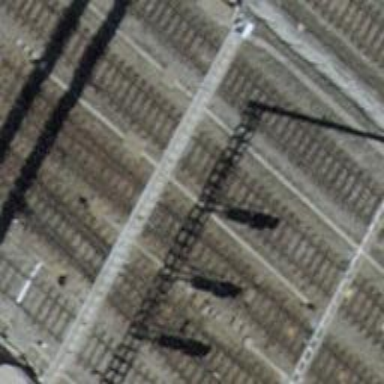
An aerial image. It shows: Railway switch.